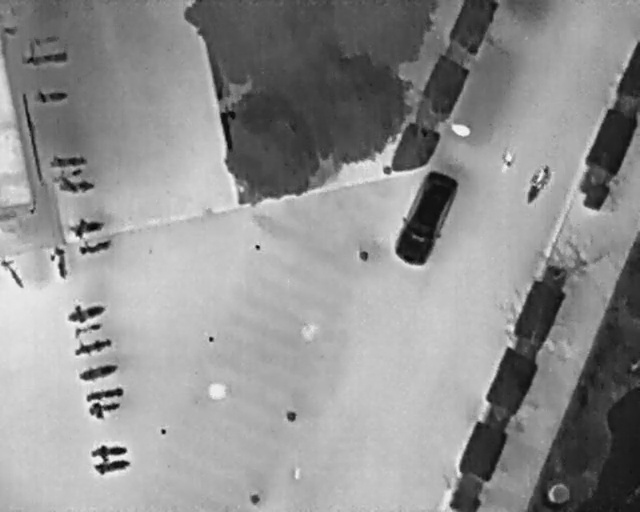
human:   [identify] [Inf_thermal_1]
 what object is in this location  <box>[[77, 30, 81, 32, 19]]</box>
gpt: <ref>1 medium person at the right</ref>

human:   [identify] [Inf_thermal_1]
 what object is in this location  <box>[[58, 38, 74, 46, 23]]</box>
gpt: <ref>1 large car at the center</ref>

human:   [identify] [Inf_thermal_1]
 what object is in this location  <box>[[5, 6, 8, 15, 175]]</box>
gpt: <ref>1 large bicycle at the top left</ref>